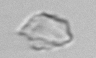
Label: detritus_transparent